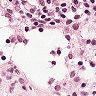
Metastatic tissue present: no